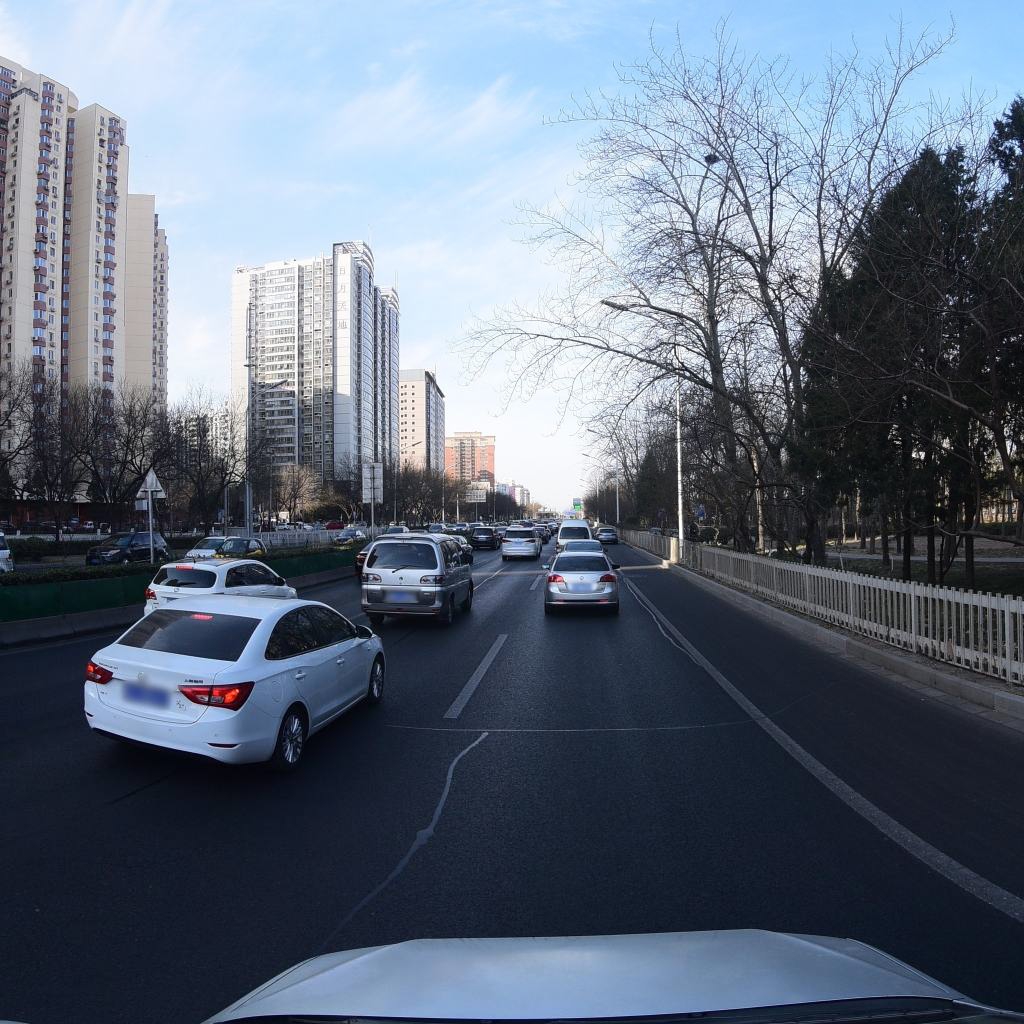
Region: Fengtai
Road damage annotations: longitudinal patch, longitudinal patch, longitudinal patch, transverse patch, longitudinal patch, longitudinal patch